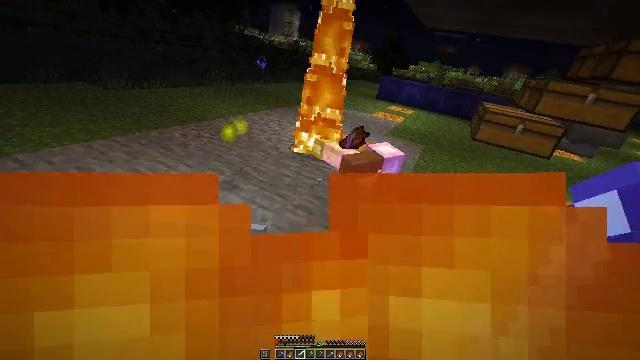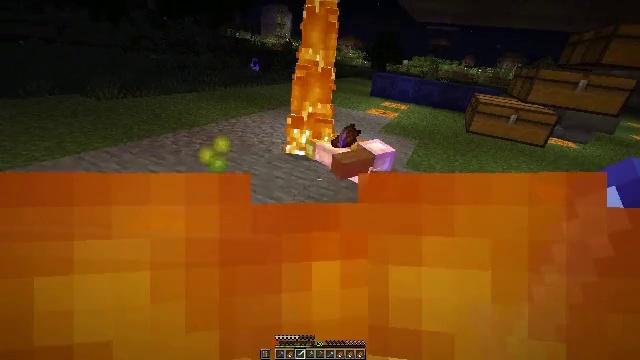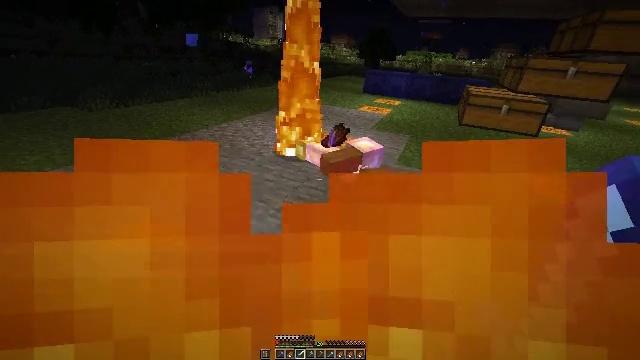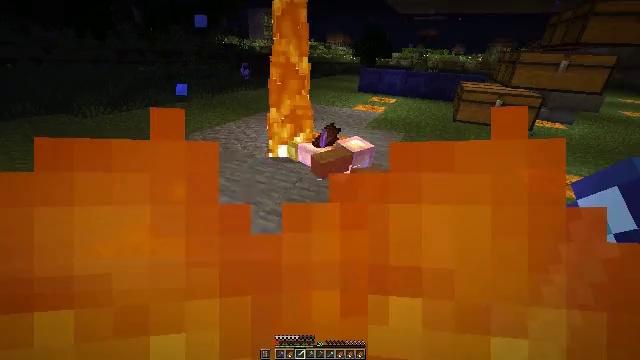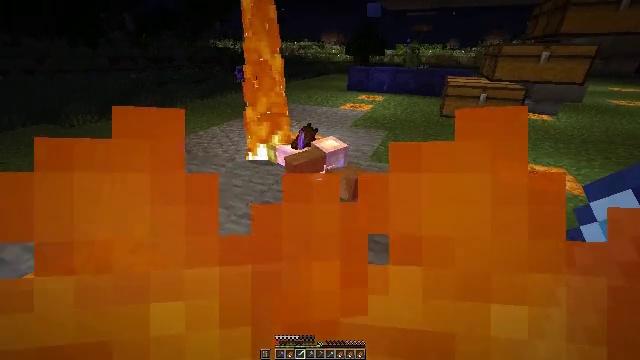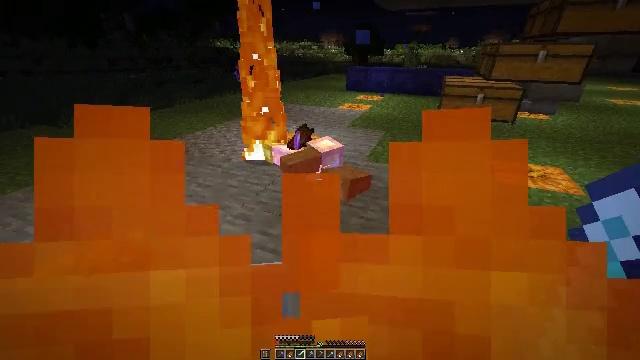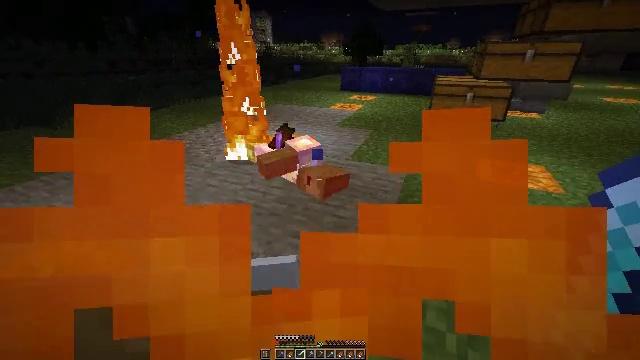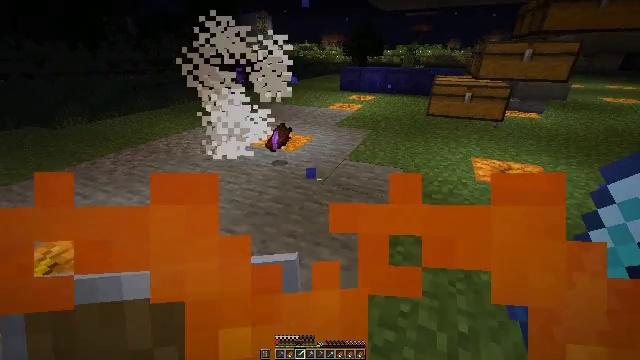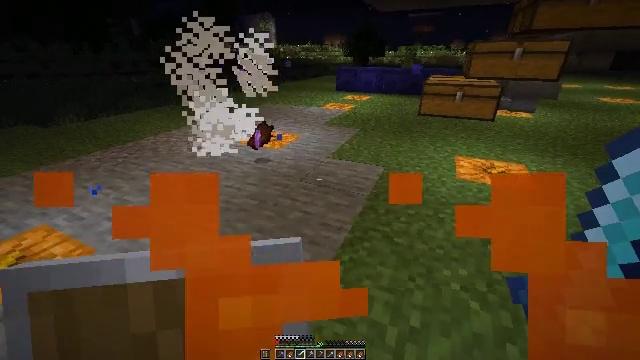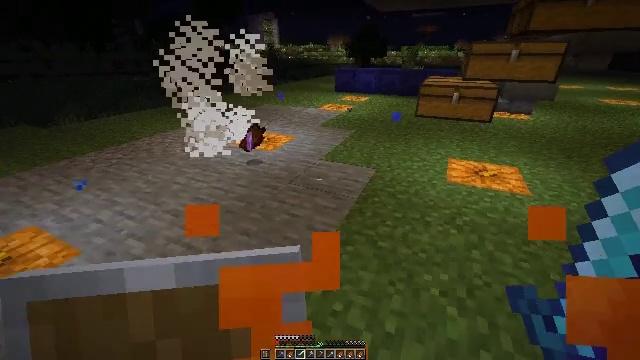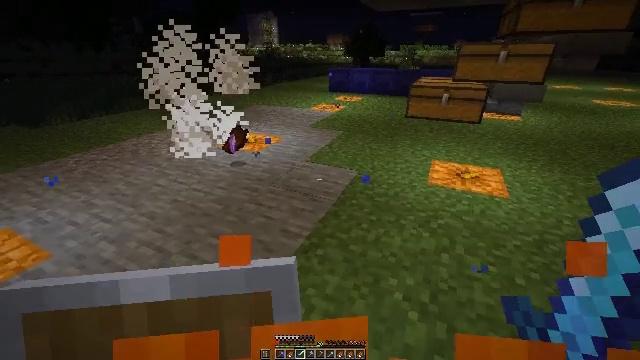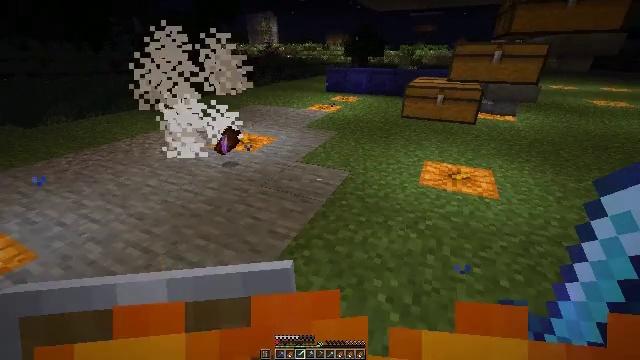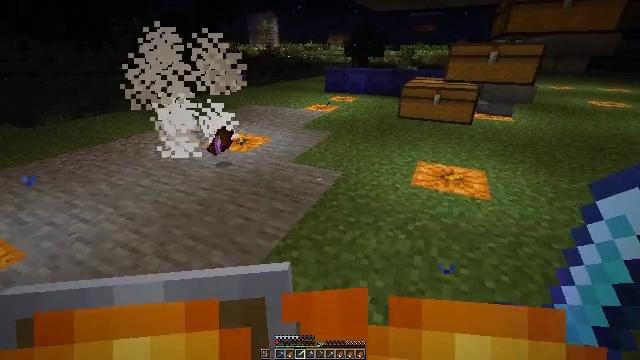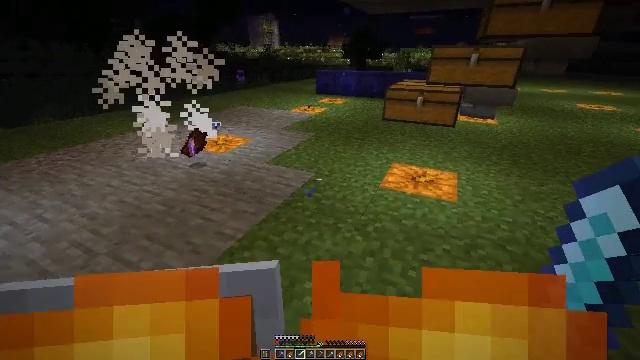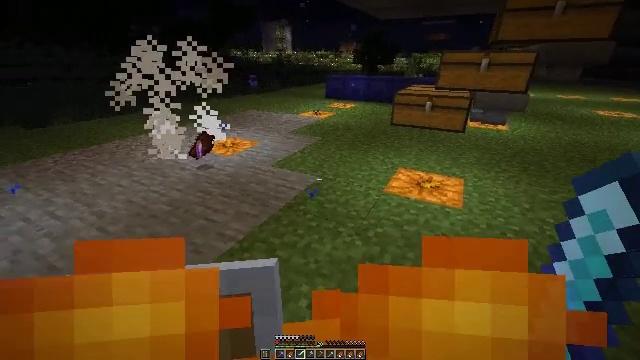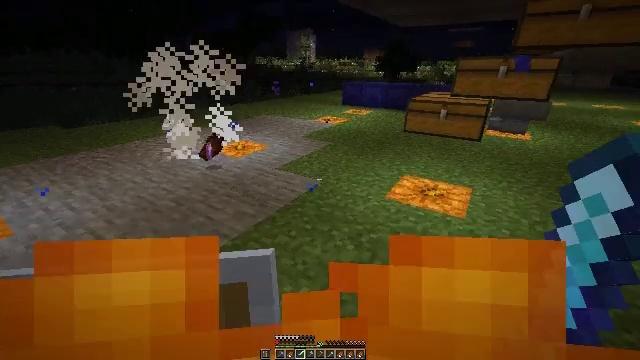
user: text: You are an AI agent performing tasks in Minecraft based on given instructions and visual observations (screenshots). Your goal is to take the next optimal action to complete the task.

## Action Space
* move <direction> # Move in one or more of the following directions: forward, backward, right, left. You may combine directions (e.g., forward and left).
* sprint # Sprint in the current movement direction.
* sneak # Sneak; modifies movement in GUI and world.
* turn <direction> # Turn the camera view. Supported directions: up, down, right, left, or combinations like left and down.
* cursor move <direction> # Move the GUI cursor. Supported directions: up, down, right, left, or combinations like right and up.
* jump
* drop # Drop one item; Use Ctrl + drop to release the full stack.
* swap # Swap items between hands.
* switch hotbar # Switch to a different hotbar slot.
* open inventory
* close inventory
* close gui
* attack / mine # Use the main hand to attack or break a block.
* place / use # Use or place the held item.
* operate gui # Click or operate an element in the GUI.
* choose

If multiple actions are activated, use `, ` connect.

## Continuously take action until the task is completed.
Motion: motion action
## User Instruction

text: Drop a golden helmet.
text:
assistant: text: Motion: move right
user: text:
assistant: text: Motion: move right
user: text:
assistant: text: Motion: move right
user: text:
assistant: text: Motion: move right
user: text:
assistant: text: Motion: move right
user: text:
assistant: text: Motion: move right
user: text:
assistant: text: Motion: move right
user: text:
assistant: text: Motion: move right
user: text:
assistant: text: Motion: move right
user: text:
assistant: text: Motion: move right
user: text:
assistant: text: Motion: move right
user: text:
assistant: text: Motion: move right
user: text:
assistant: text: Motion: move right
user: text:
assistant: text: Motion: move right, turn left
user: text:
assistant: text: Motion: move right, turn left and up
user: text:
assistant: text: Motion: move right, turn left and up
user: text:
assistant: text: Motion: move right, turn left and up
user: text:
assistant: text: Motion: move right, turn left and up
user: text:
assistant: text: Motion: move right, turn left
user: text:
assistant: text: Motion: move right
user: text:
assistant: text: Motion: move right, turn left
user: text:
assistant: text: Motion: move right, turn left and up
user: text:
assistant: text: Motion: move right
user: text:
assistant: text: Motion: move right
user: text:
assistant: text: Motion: move right
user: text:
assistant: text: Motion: move right
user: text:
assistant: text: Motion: move right
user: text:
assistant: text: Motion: move right
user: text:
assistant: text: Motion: move forward and move right, turn left
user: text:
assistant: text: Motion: move forward and move right, turn left